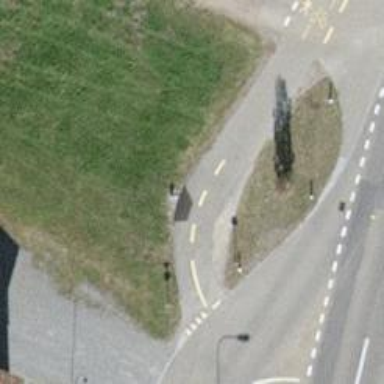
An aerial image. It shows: Asphalt cycleway.